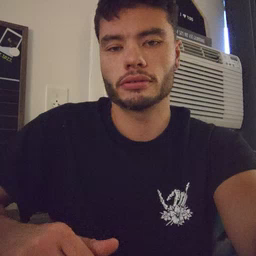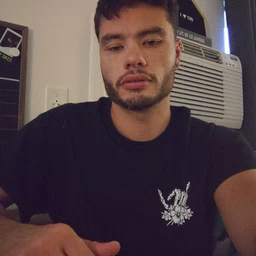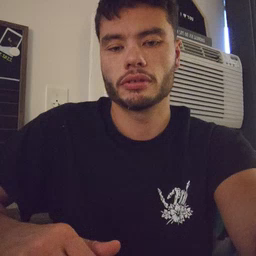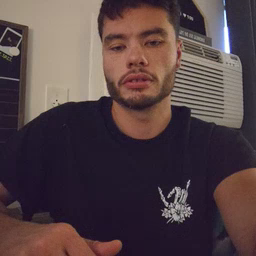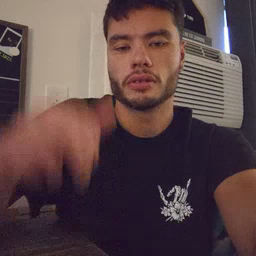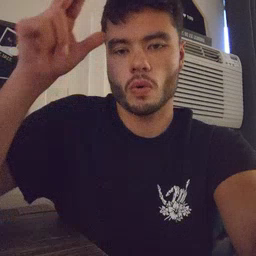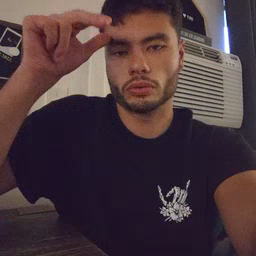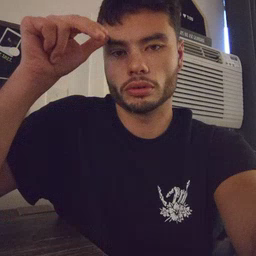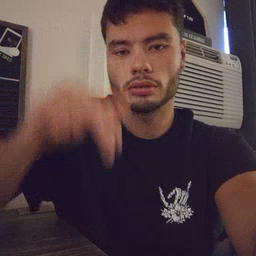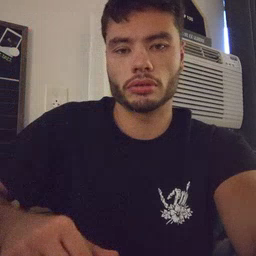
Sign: horse